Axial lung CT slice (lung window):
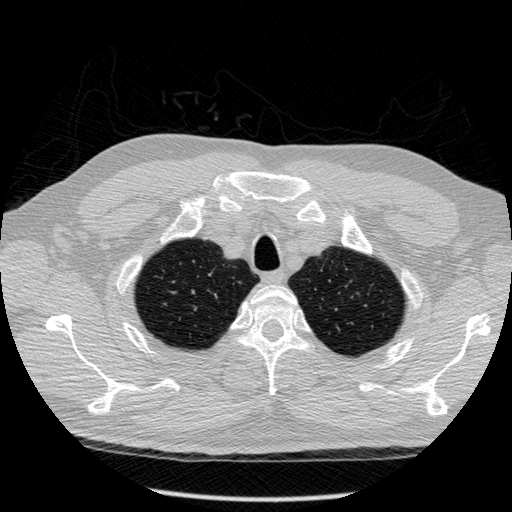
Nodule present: no